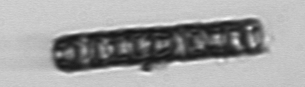
Label: Paralia_sulcata